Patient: sex M, age 76
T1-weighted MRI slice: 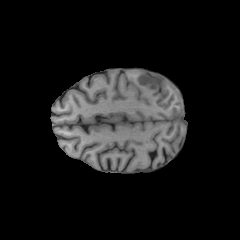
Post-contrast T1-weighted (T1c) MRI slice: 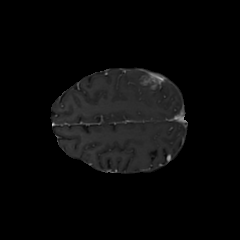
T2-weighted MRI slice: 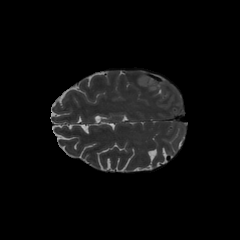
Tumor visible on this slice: yes
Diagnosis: Glioblastoma, IDH-wildtype
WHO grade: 4